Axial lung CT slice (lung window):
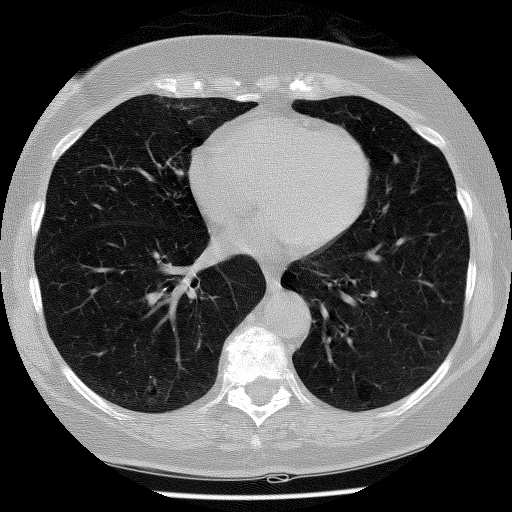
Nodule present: no